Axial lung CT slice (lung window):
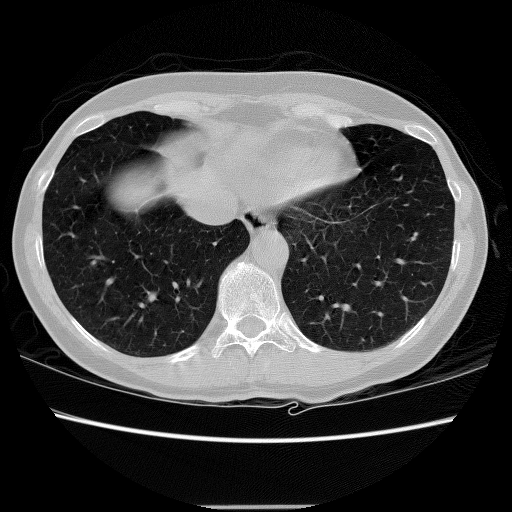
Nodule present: no